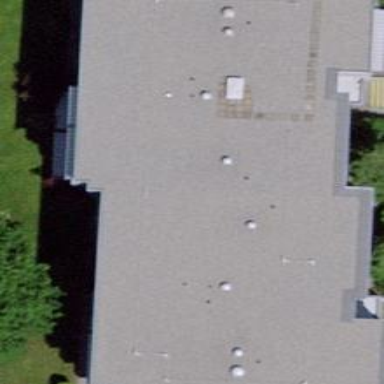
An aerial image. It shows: Building with flat roof.